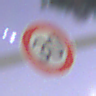
Verkehrszeichen: Geschwindigkeit30
Umgebung: Outdoor, Suburban
Tageszeit: Night
Wetter: PartlyCloudy
Licht: Artificial
Jahreszeit: NotSpecified
Kontrast: HighContrast